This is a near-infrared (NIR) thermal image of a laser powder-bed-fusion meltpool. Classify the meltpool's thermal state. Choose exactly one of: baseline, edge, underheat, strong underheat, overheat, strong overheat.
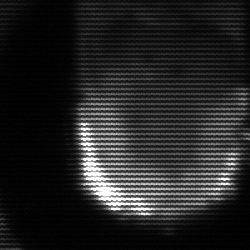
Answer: baseline